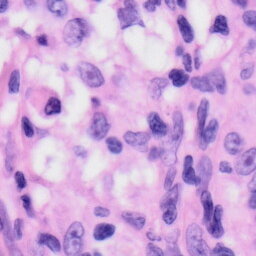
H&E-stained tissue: Skin